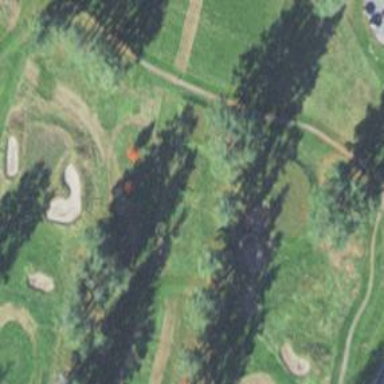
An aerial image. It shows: Service road used as golf cart path.